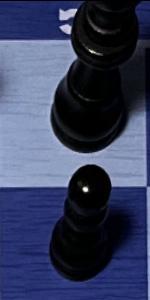
Label: Pawn_Black